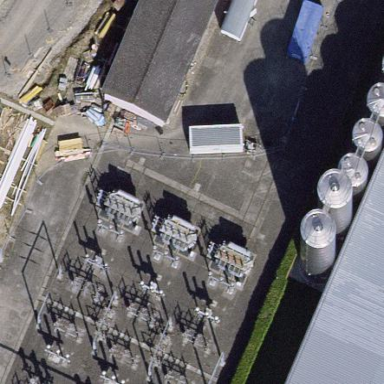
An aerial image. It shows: Outdoor distribution substation protected by fence.